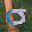
Label: 0